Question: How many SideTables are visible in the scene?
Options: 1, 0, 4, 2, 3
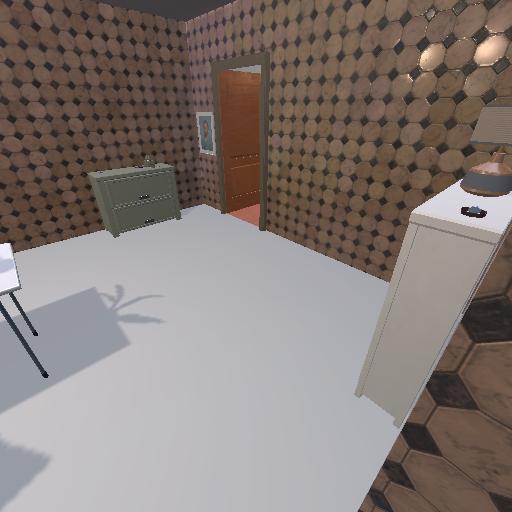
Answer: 1